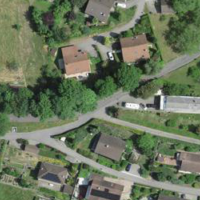
EUNIS habitat code: 55
Species observed at this site:
Neottia ovata